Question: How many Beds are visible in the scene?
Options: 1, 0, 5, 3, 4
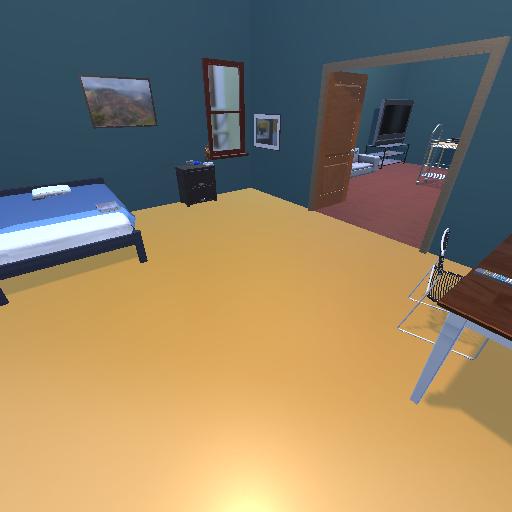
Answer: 1